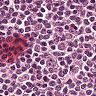
Metastatic tissue present: no